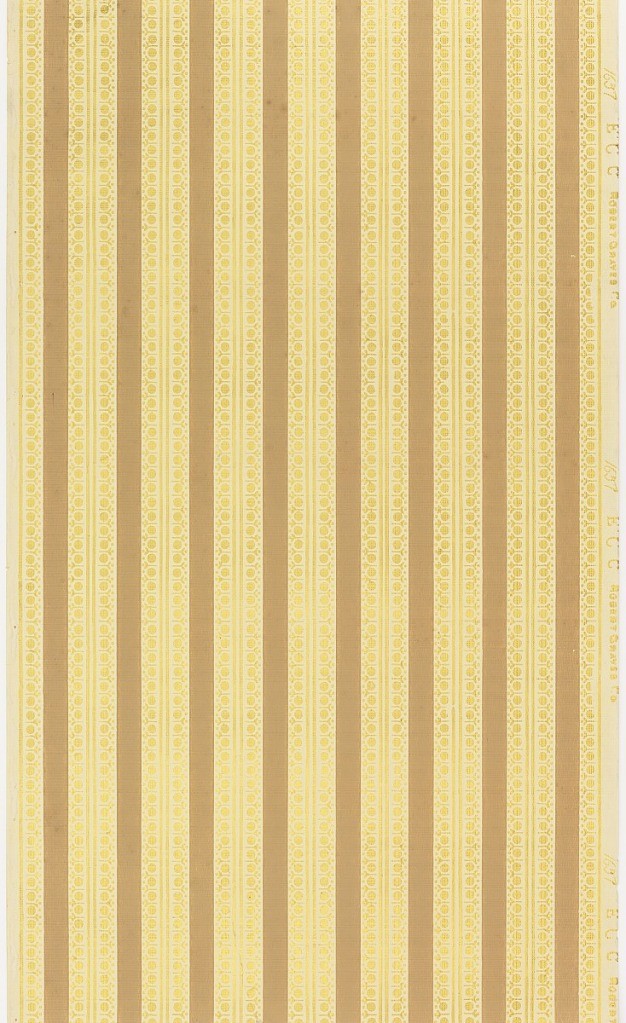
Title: Sidewall
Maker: Robert Graves Co., New York, New York
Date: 1905–1915
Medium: Machine-printed paper
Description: Vertical stripes in brown and gold beads on gray ground.